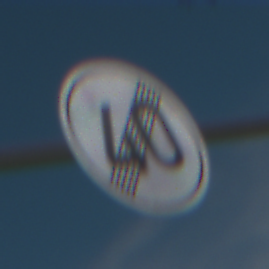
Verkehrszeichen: EndeGeschwindigkeit40
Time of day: Midday
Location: Outdoor (Special)
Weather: PartlyCloudy
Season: NotSpecified
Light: Natural